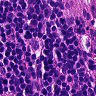
Metastatic tissue present: no